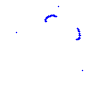
Particle: proton